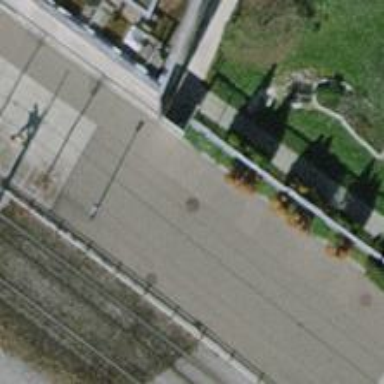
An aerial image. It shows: Asphalt path that serves as sidewalk.